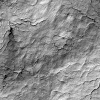
Atmospheric dust classification: not_dusty